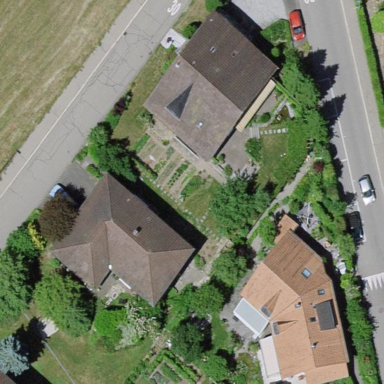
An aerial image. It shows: Residential building with gabled roof.